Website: home-depot
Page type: delivery-shipping
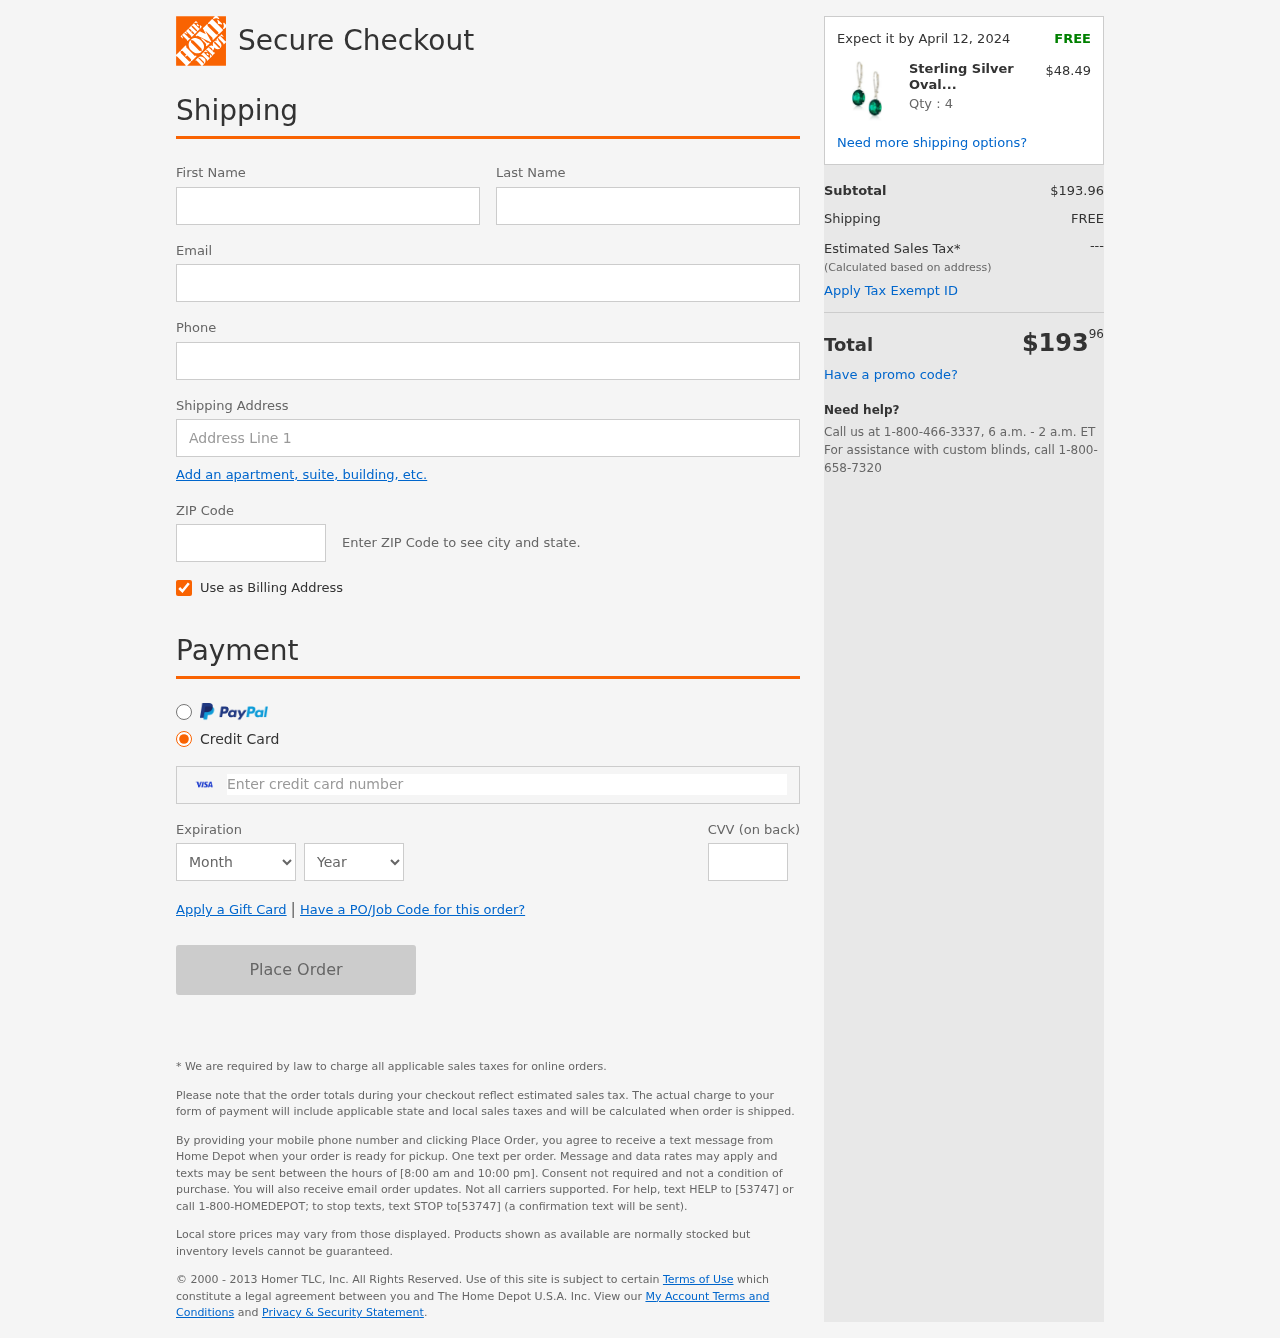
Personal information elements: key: PII_CARD_CVV
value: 162
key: PII_CARD_EXPIRY_MONTH
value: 10
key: PII_CARD_EXPIRY_YEAR
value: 29
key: PII_CARD_NUMBER
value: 4775 5045 9172 5243
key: PII_EMAIL
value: allison.stewart@hotmail.com
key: PII_FIRSTNAME
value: Allison
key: PII_LASTNAME
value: Stewart
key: PII_PHONE
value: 4166544482
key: PII_POSTCODE
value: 28354
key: PII_STREET
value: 50811 Smith Parkway
Product elements: key: PRODUCT1_NAME
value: Sterling Silver Oval Gemstone Dangle Earrings
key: PRODUCT1_PRICE
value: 48.49
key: PRODUCT1_QUANTITY
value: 4
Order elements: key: ORDER_DELIVERY_DATE
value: Expect it by April 12, 2024
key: ORDER_SUBTOTAL
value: $193.96
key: ORDER_SHIPPING_COST
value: FREE
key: ORDER_TOTAL
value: $19396